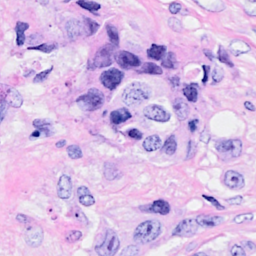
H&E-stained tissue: Breast